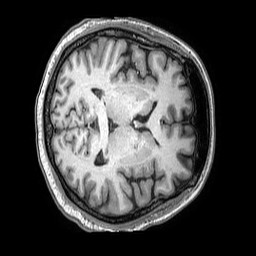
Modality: T1w
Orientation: axial
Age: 38
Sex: female
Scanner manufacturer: philips
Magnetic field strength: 3 T
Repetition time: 0.00687 s
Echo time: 0.003159 s